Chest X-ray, AP view. Patient: 53 years old, sex F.
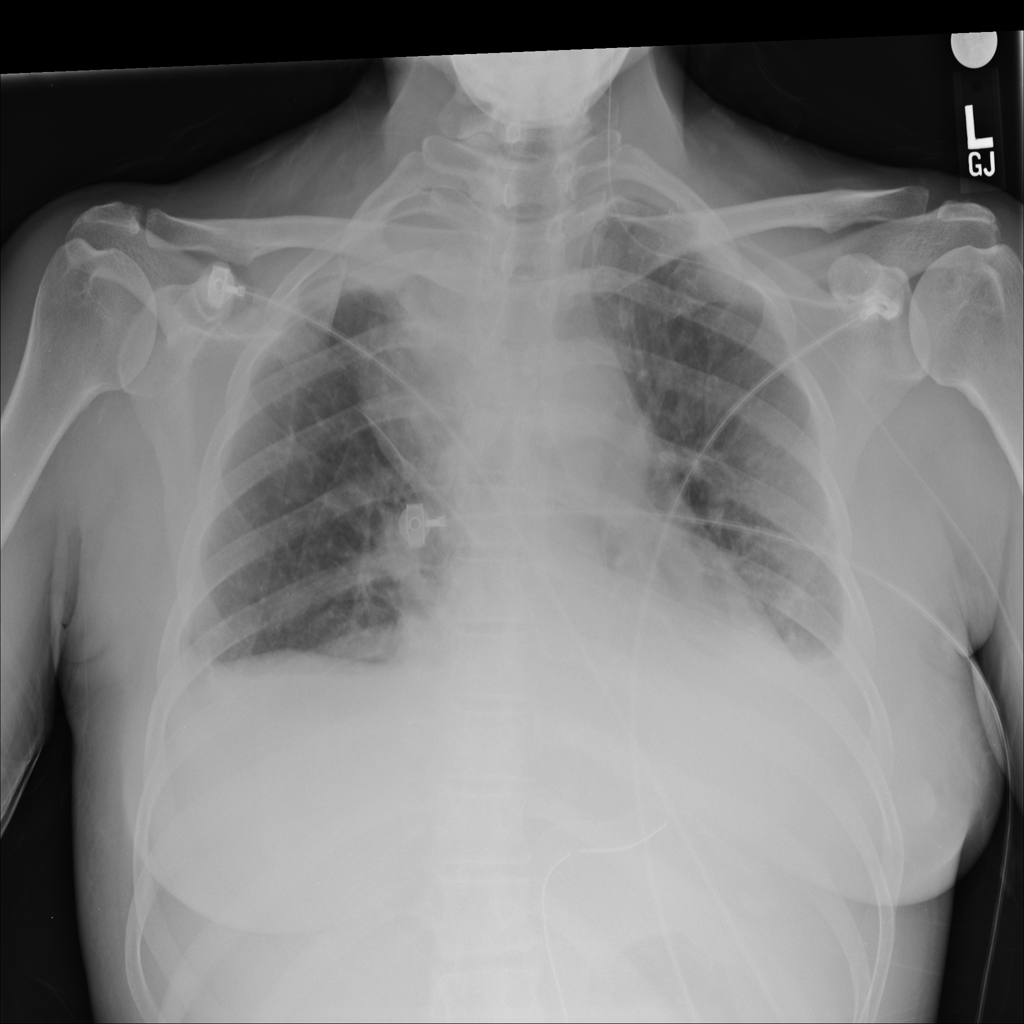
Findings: No Finding